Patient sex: M
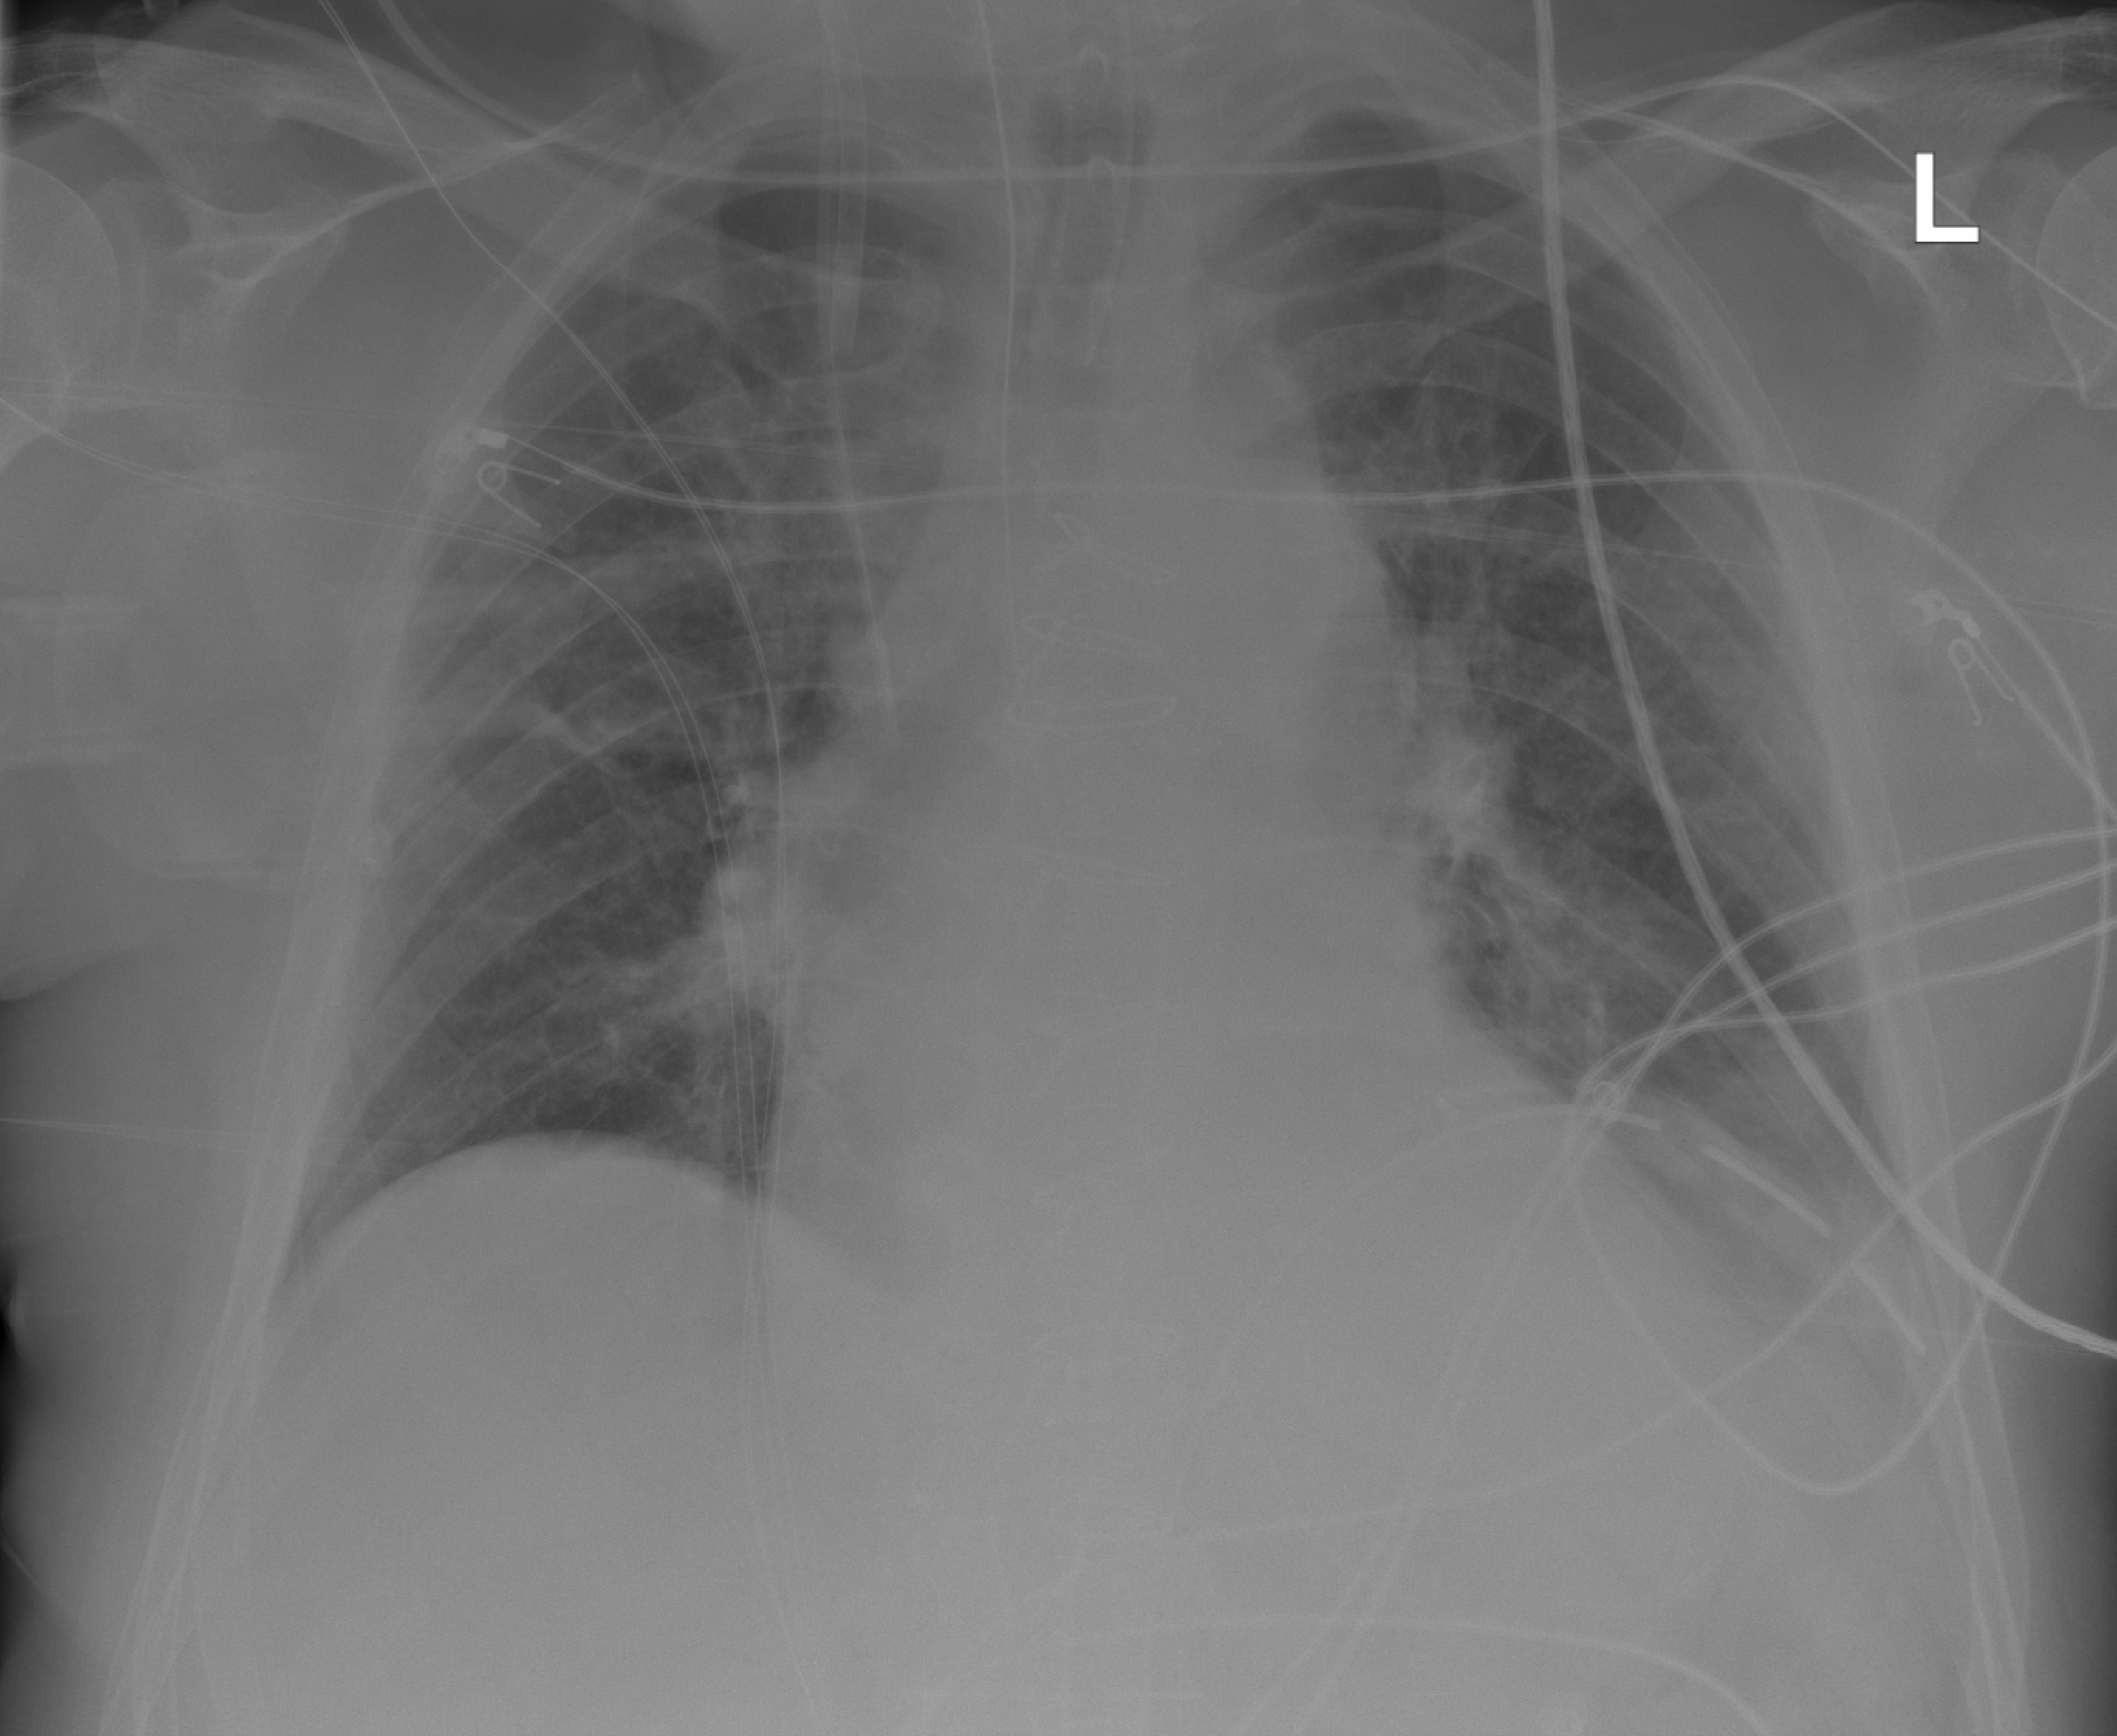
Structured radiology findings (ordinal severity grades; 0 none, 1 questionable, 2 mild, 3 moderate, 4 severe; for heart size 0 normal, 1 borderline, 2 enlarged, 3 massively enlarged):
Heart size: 2
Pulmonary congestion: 0
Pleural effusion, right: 0
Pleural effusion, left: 0
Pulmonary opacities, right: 0
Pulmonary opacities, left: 0
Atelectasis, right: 0
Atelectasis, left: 2